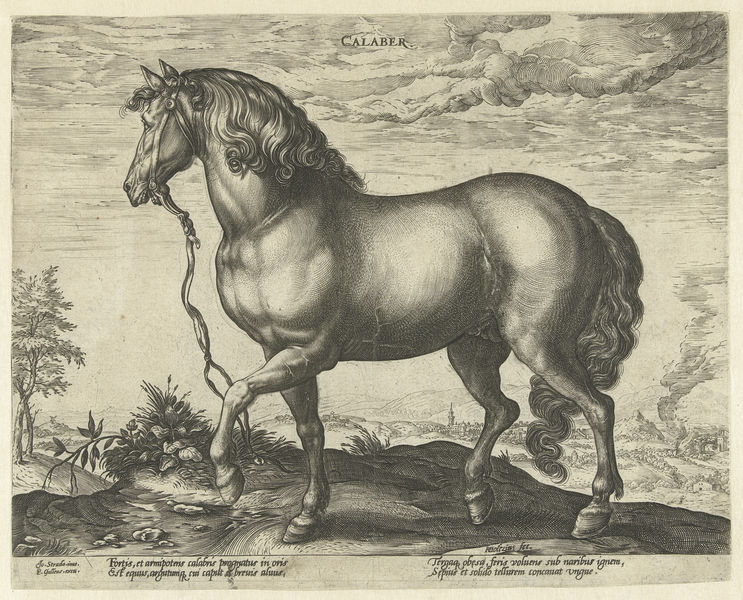
Titel: Paard uit Calabrië
Künstler: Hendrick Goltzius
Standort: Amsterdam
Institution: Rijksmuseum
Schlagwörter: zeichnung, qualm, rauch, pferd, text, hengst, abgewandter blick